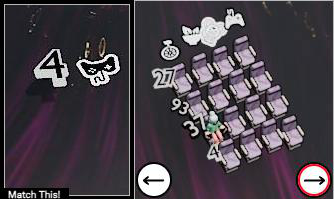
Task: seats
Answer: no